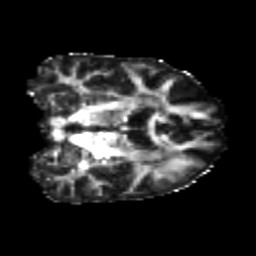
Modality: FA
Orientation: coronal
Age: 23
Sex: female
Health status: healthy
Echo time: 0.074 s